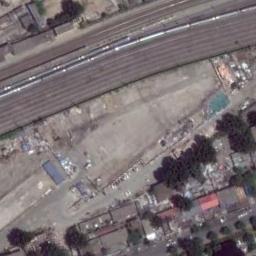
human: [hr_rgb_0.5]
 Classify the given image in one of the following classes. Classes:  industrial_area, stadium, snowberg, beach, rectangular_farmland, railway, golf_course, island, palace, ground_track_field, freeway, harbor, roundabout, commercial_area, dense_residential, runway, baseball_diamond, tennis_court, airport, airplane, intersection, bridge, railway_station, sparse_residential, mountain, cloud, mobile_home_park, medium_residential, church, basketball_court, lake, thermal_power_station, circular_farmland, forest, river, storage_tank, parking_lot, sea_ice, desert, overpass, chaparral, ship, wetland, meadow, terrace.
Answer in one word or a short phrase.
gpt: railway